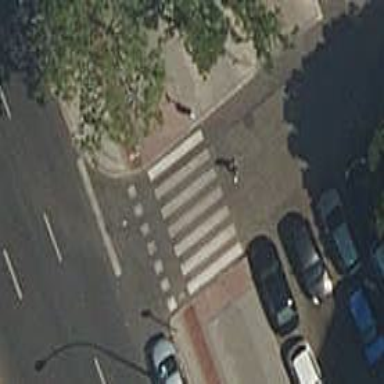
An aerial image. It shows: Uncontrolled zebra crossing on the road.